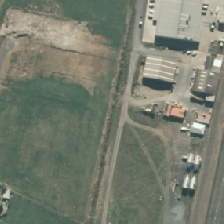
Land cover: urban_parkland